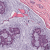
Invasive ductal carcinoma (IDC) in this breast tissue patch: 1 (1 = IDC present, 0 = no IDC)